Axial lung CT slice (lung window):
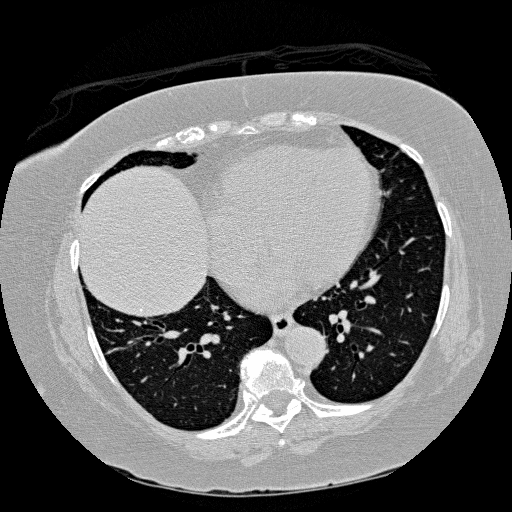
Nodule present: no